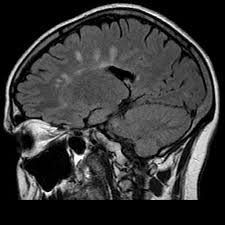
Label: notumor